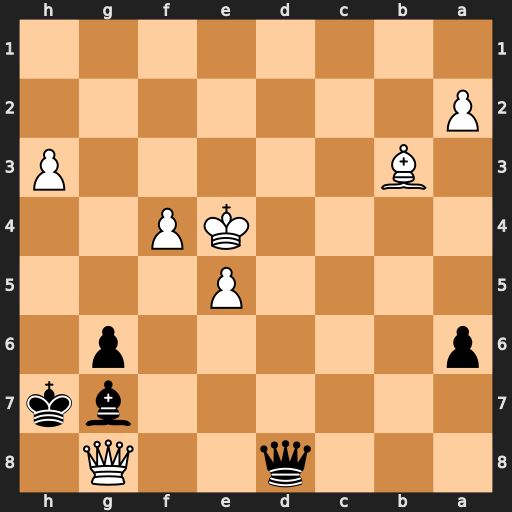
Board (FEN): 3q2Q1/6bk/p5p1/4P3/4KP2/1B5P/P7/8
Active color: b
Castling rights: -
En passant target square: -
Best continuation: Qxg8 Bxg8+ Kxg8